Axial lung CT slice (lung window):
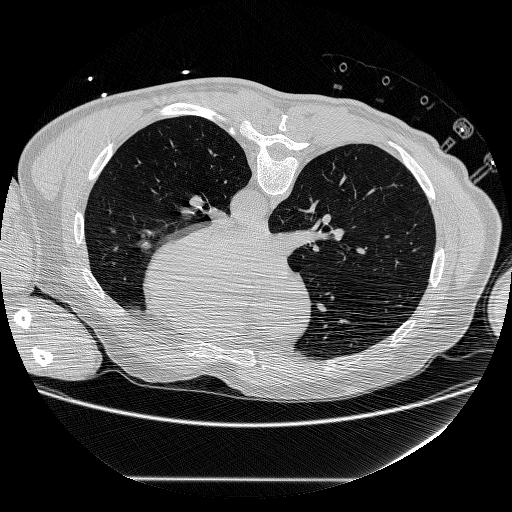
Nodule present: no